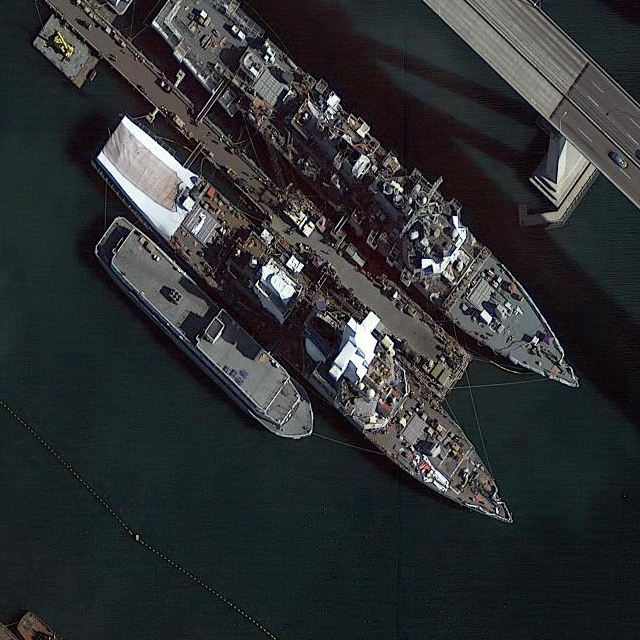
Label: destroyer